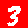
Digit: 3